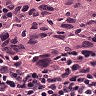
Metastatic tissue present: yes